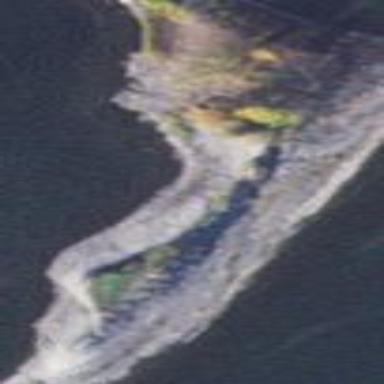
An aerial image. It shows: Islet.